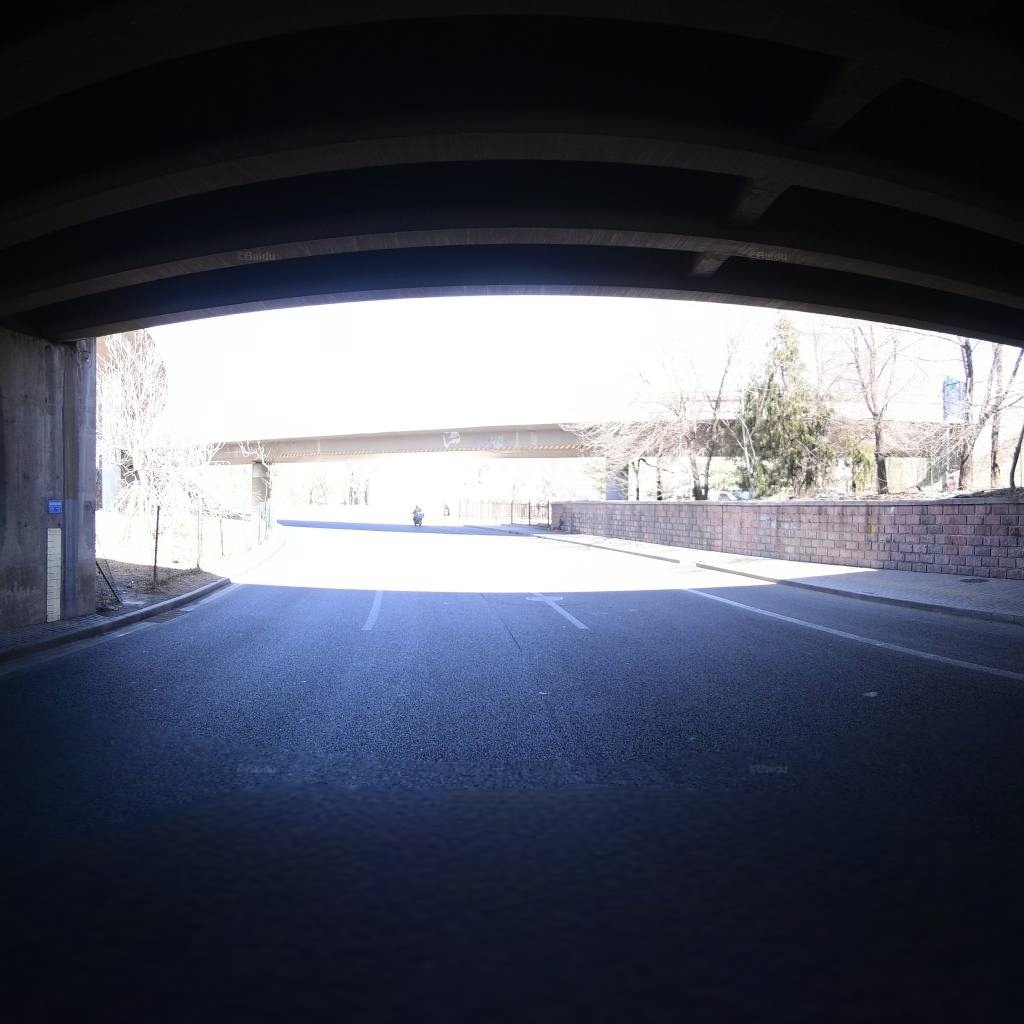
Region: Chaoyang
Road damage annotations: longitudinal crack, manhole cover